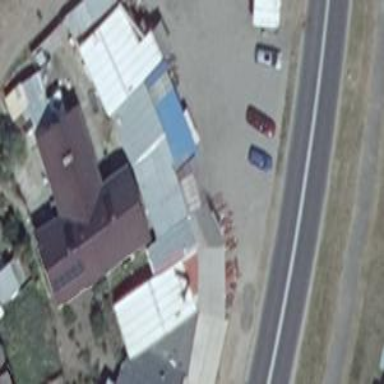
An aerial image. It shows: Convenience shop.